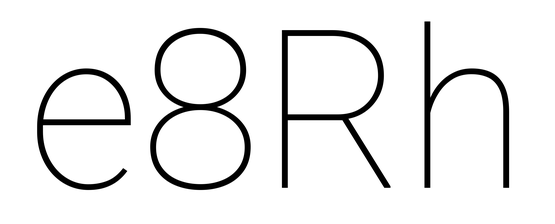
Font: Roboto_Thin